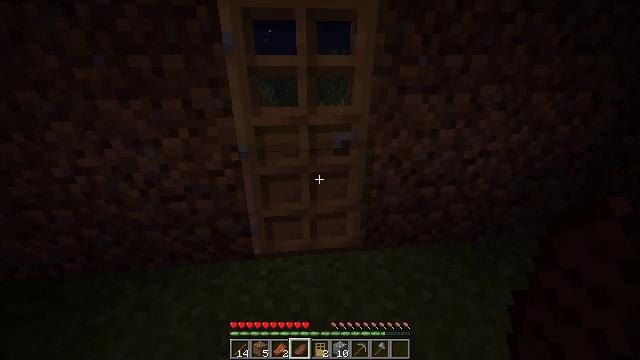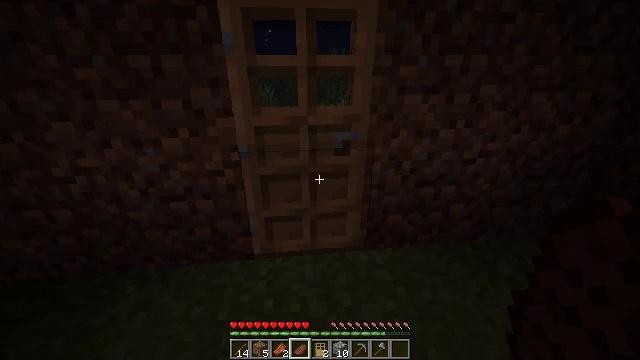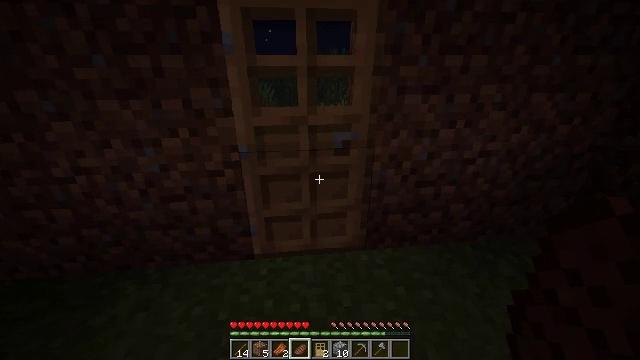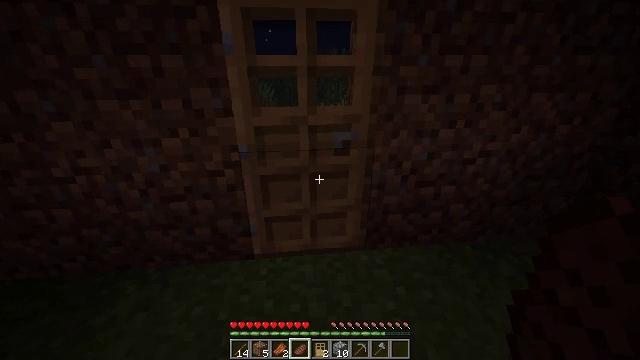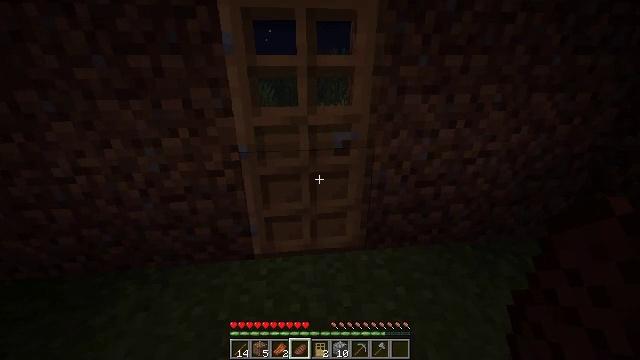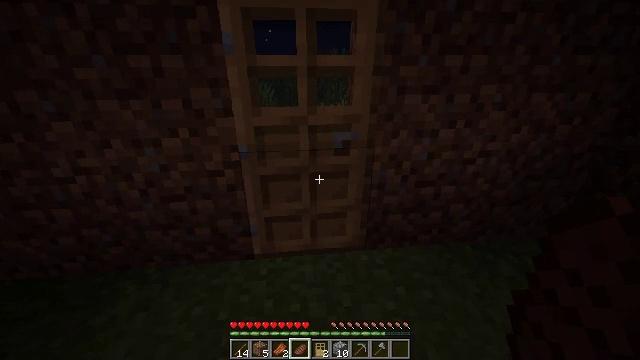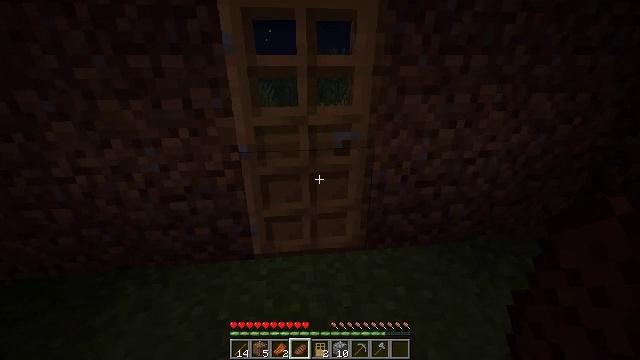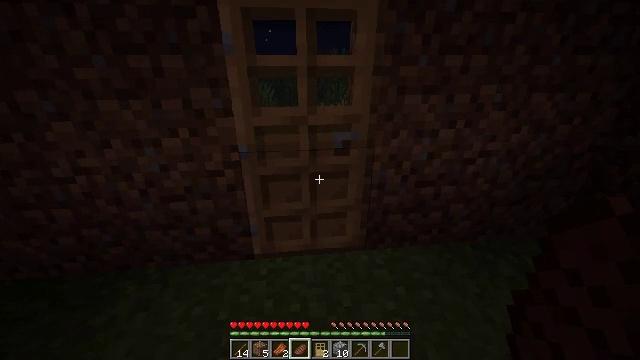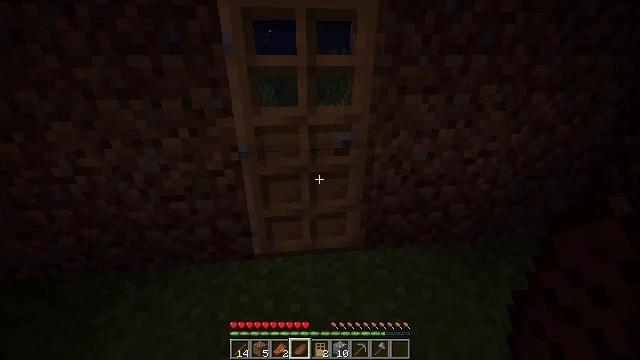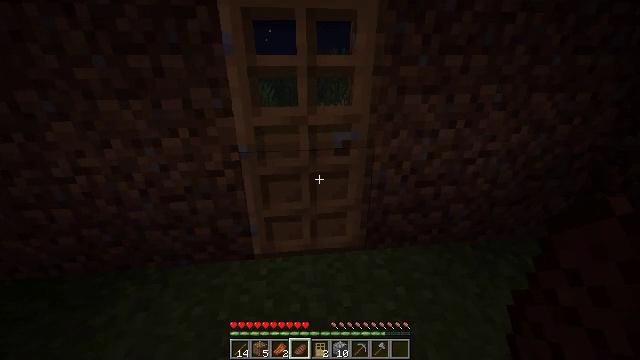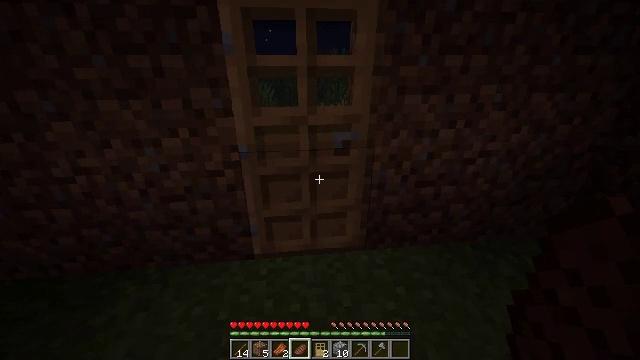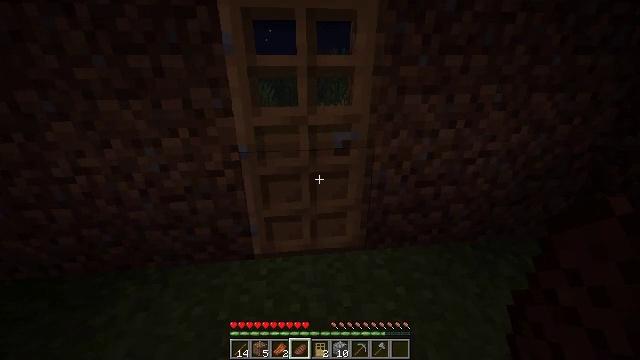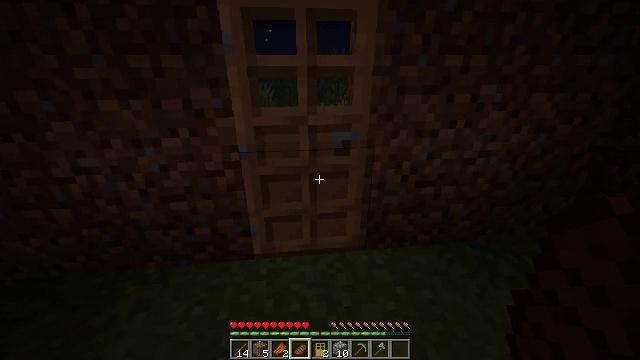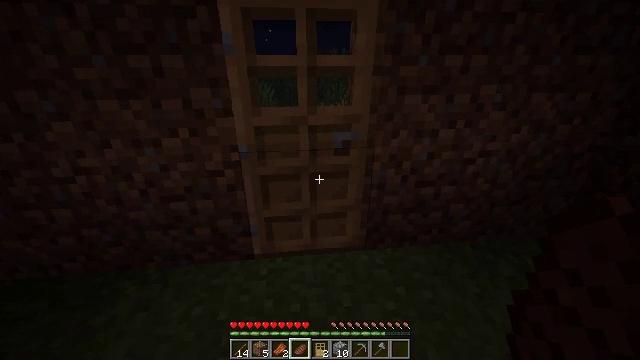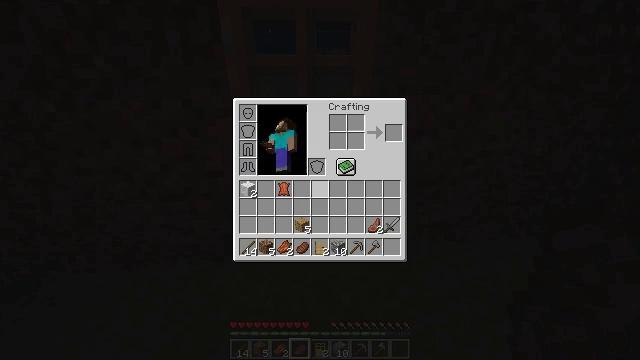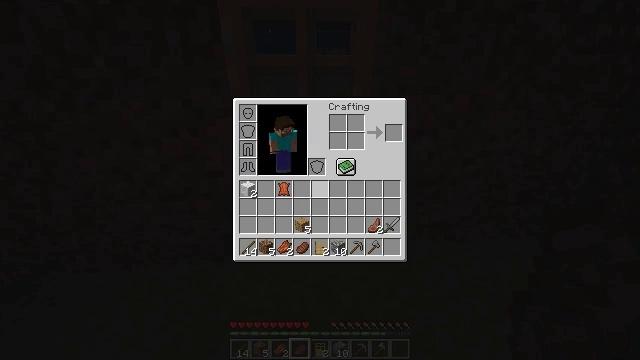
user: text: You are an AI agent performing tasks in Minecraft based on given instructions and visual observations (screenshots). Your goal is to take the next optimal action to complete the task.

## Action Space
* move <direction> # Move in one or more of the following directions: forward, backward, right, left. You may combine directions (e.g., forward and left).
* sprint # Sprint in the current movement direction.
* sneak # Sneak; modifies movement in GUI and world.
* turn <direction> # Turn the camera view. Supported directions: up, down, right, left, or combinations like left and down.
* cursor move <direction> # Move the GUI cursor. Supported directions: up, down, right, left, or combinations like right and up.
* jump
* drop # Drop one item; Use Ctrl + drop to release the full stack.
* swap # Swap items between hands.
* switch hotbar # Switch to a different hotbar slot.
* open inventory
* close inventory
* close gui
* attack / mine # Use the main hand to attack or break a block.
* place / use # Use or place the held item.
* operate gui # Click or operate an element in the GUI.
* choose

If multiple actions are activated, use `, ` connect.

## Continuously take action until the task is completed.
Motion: motion action
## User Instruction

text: Open the crafting table to craft a stone hoe.
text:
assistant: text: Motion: no_op
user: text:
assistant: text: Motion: no_op
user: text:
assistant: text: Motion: no_op
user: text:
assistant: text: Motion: no_op
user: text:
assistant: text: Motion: no_op
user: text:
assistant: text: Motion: no_op
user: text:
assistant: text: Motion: no_op
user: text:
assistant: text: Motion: no_op
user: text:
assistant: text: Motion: no_op
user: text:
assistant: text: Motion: no_op
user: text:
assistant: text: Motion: no_op
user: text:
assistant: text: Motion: no_op
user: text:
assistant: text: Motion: no_op
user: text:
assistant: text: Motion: open inventory
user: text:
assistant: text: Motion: open inventory
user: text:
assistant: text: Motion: open inventory
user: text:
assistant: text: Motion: no_op
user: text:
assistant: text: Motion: cursor move right and down
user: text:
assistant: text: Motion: cursor move right and down
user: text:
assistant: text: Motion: cursor move right and down
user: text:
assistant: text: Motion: cursor move right and down
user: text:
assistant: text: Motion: cursor move right
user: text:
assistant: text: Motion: cursor move right
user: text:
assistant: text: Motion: cursor move left and up
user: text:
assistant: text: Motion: no_op
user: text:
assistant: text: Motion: no_op
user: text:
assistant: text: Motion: no_op
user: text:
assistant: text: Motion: no_op
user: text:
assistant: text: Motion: no_op
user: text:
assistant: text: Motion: operate gui